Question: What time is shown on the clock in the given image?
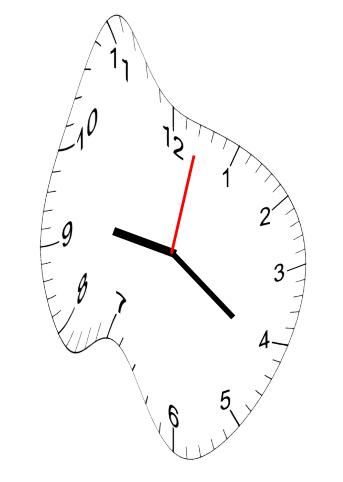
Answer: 09:21:02